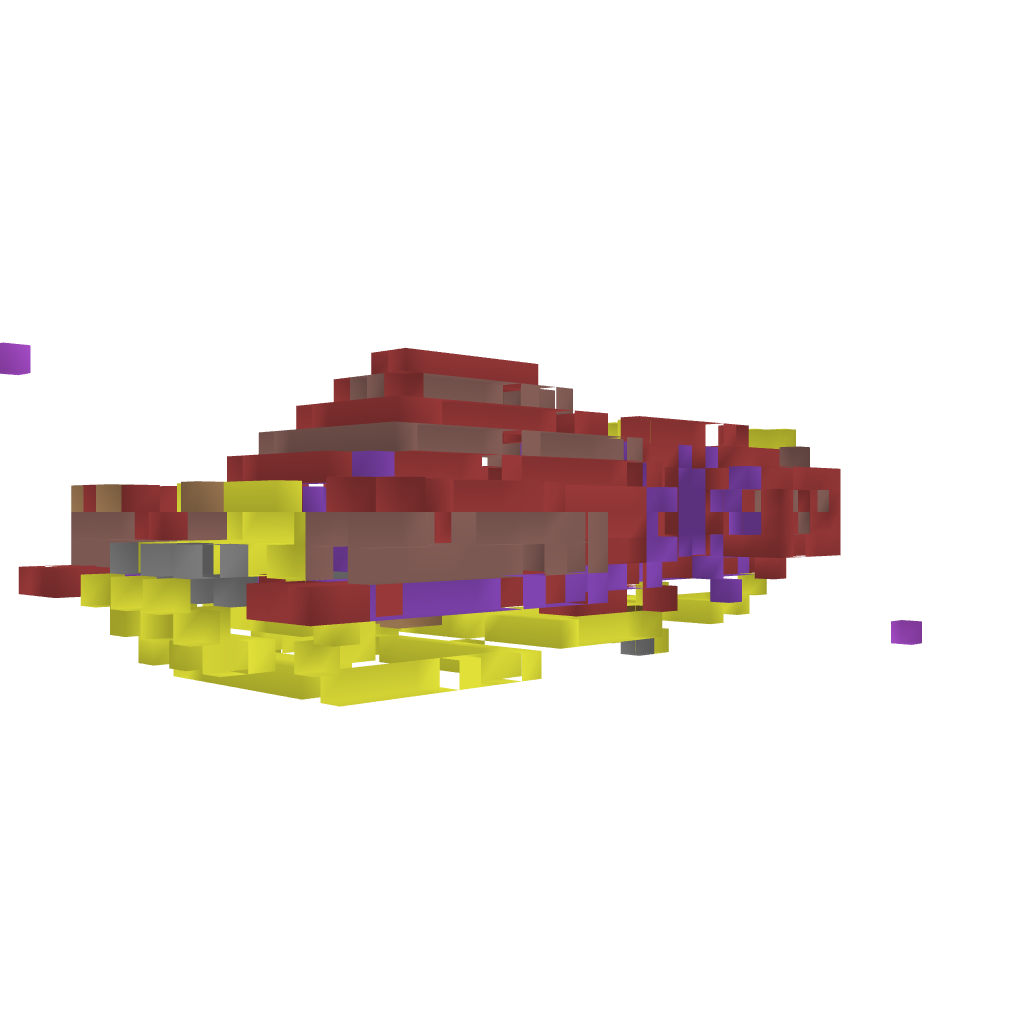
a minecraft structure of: NetherBoat Mecanism bad low quality